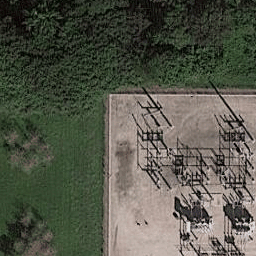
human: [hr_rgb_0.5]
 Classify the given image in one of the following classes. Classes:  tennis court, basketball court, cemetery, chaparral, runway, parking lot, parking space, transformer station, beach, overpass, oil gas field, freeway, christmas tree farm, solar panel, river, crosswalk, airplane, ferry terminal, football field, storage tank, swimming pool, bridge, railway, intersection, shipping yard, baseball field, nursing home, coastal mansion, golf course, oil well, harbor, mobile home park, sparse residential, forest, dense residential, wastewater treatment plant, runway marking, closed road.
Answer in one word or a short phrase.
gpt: transformer station